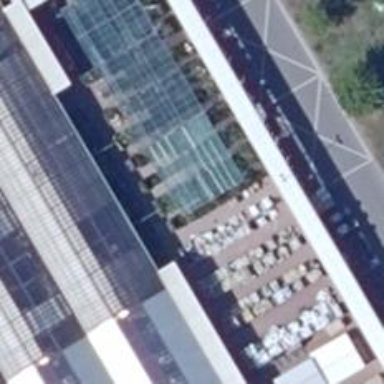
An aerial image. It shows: Garden center.